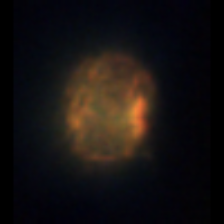
Taxon: Ciliates
Group: Other